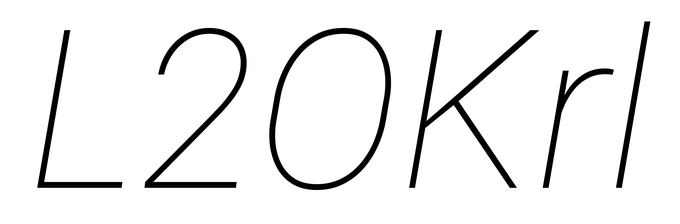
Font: Roboto-Italic_Thin_Italic